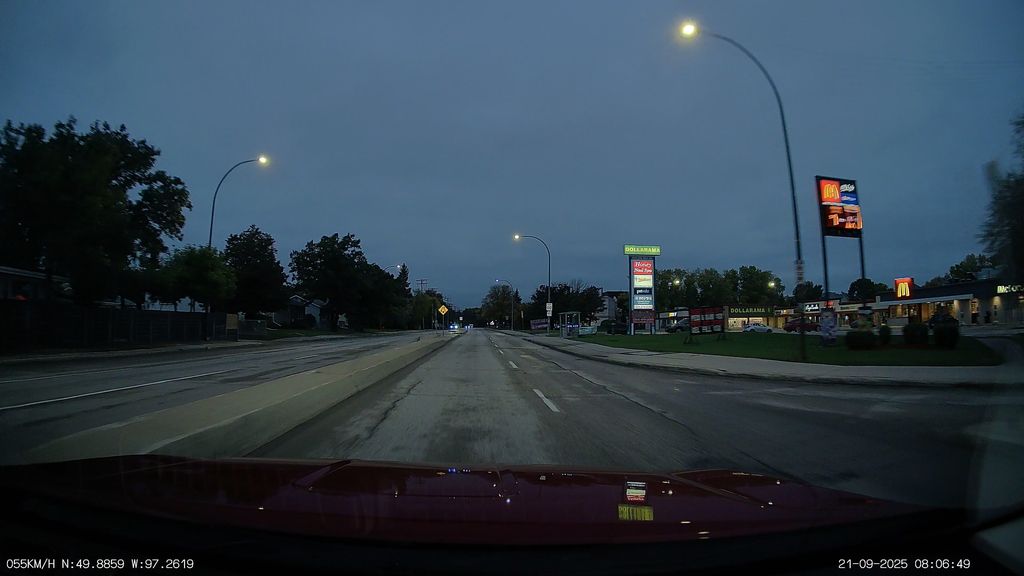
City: winnipeg